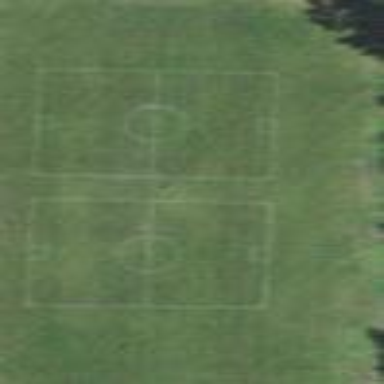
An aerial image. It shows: Soccer pitch for leisureland activities.